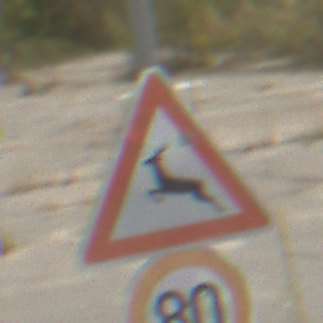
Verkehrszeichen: WildwechselRechts
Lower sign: Geschwindigkeit80
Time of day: Midday
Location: Outdoor (Suburban)
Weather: PartlyCloudy
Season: Summer
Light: Natural